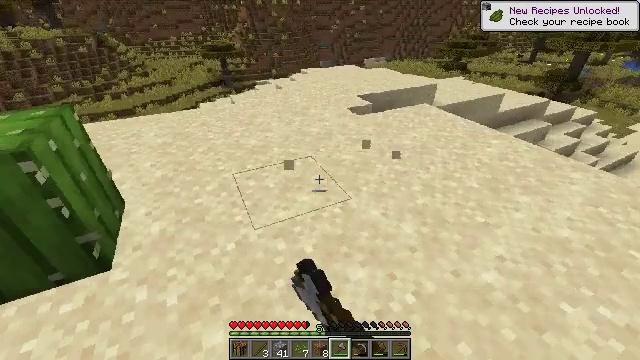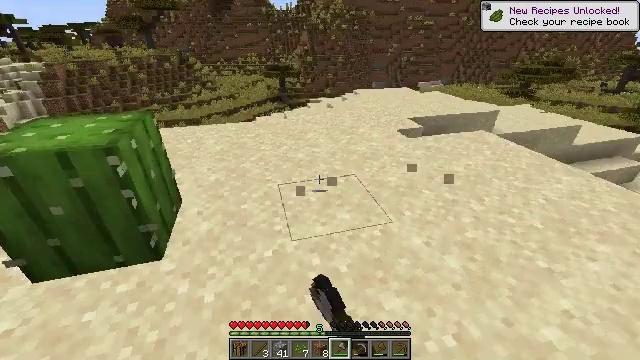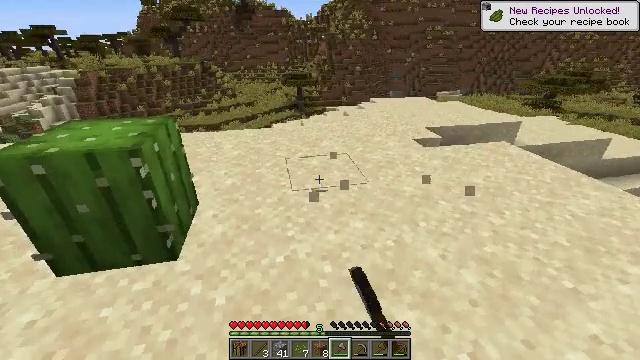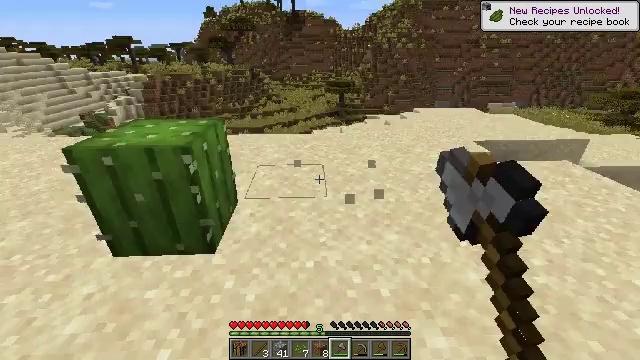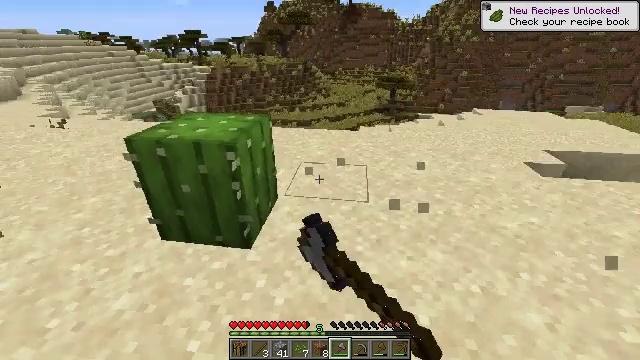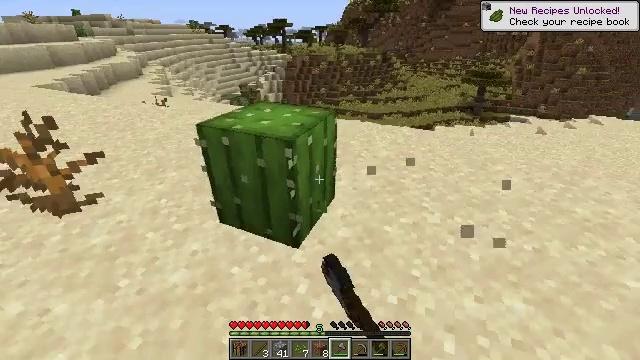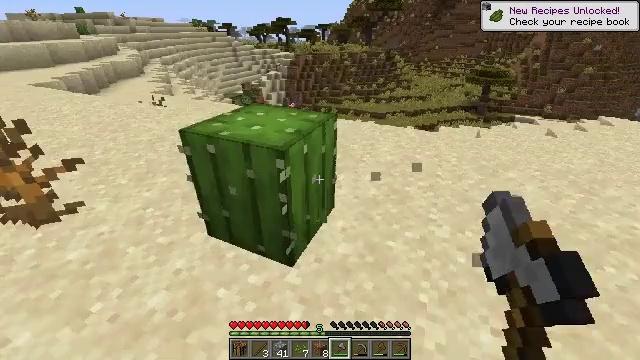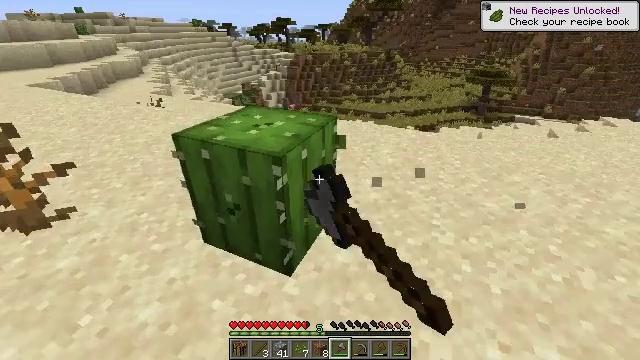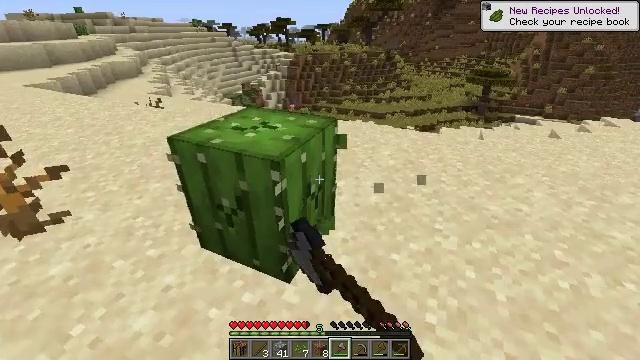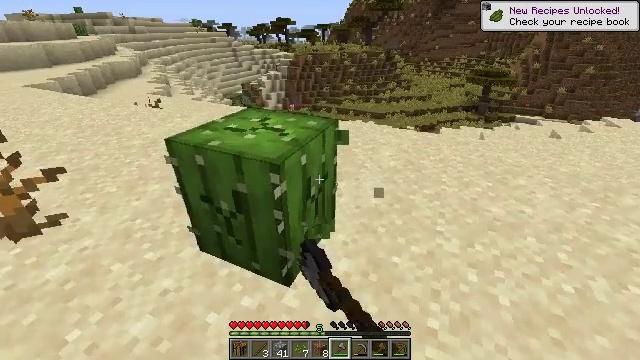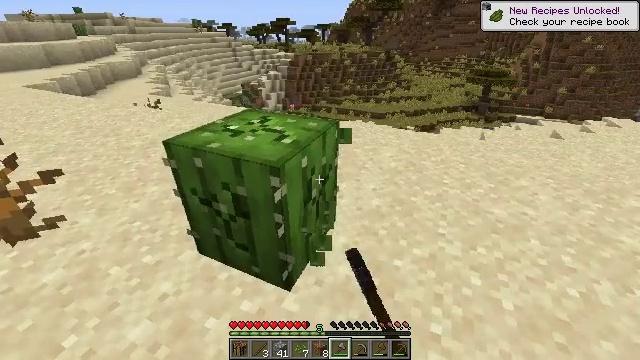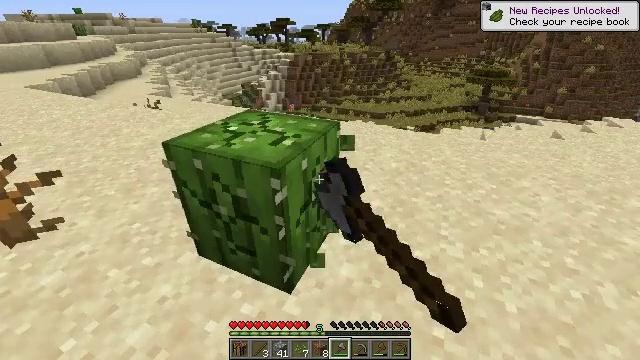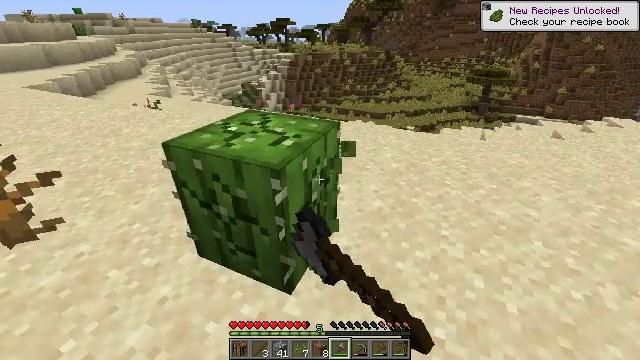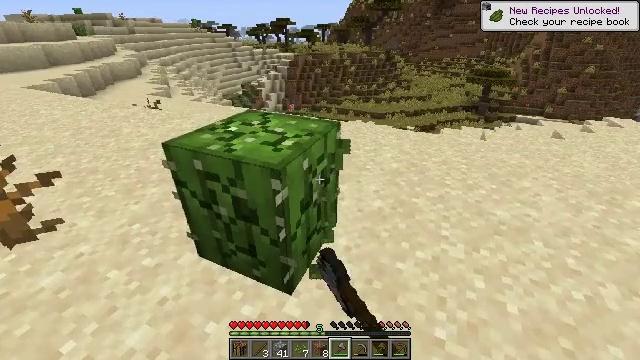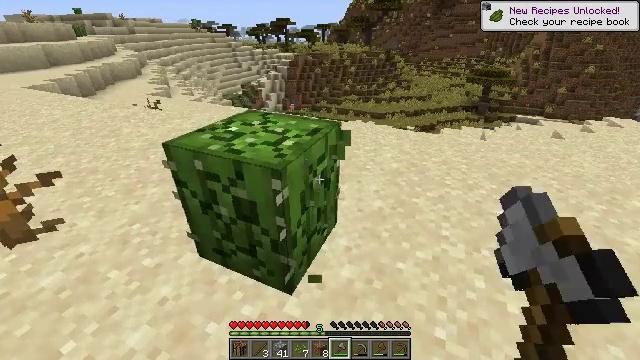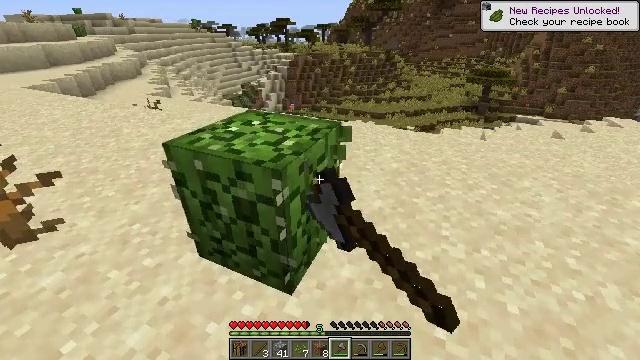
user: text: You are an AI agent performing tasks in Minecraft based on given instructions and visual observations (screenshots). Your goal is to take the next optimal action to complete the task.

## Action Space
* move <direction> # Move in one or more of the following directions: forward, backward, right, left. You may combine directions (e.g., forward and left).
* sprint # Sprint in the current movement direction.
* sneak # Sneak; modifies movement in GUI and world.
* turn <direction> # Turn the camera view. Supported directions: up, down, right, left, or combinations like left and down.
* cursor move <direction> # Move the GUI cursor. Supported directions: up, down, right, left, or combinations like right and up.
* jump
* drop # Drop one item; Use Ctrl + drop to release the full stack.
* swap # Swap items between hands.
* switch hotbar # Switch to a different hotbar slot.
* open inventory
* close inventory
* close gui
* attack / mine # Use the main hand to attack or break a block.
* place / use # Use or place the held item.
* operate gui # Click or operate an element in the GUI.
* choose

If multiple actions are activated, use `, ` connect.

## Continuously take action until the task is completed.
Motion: motion action
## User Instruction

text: Gather cactus by attacking it.
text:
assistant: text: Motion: turn left and up, attack / mine
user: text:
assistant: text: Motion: turn left and up, attack / mine
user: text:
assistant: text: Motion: move forward, turn left and up, attack / mine
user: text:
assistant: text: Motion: move forward, turn left and down, attack / mine
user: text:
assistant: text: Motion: move forward, turn left and down, attack / mine
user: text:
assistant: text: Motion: move forward, attack / mine
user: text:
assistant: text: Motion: attack / mine
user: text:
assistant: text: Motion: attack / mine
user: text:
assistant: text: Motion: attack / mine
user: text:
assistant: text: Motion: attack / mine
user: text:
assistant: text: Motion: attack / mine
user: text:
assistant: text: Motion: attack / mine
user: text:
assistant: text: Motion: attack / mine
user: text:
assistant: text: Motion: attack / mine
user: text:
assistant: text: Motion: attack / mine
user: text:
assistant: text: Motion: attack / mine
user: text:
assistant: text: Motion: move left, attack / mine
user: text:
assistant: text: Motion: move left, attack / mine
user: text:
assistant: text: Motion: move left, attack / mine
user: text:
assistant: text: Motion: move left, turn right, attack / mine
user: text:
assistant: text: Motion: move left, turn right and down, attack / mine
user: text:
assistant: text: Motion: move forward and move left, turn right and down, attack / mine
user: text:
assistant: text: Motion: move forward and move left, turn right, attack / mine
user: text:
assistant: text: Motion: attack / mine